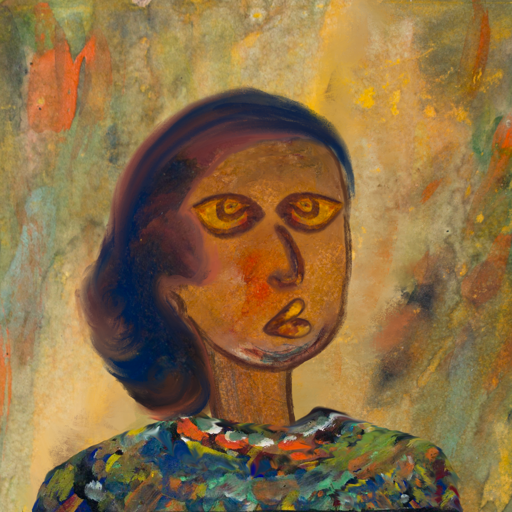
Background: Comrade, Head And Neck Side: Pipe, Face Side: Comrade, Bust: An_Impression, Hair Side: Mother_And_Son_Son, Head Accessory: Blank, Second Necklace: Blank, Necklace: Blank, Baby: Blank